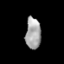
Tissue: lung
Cell type: Endothelial cells
Senescence score: 0.6796
Nuclear area (px): 474
Mean DAPI intensity: 162.935